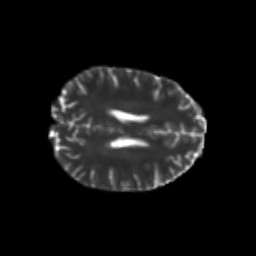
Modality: T2w
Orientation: axial
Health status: healthy
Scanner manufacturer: philips
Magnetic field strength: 3 T
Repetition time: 6.964 s
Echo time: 0.092 s